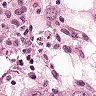
Metastatic tissue present: yes